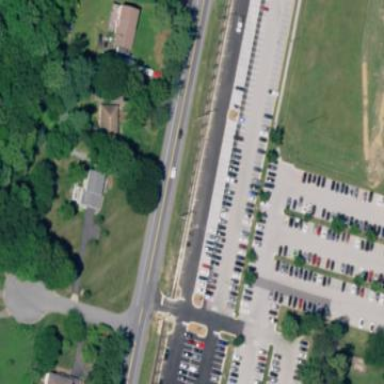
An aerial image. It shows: Parking area with surface.